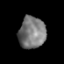
Tissue: prostate
Cell type: T cells
Senescence score: 0.3449
Nuclear area (px): 833
Mean DAPI intensity: 121.491